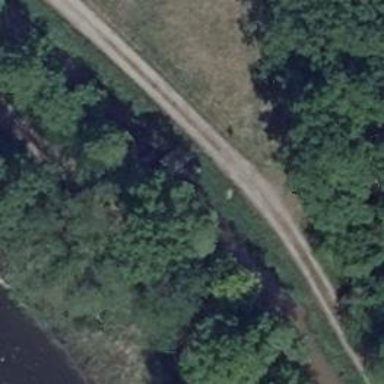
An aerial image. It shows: Concrete bridge over path.